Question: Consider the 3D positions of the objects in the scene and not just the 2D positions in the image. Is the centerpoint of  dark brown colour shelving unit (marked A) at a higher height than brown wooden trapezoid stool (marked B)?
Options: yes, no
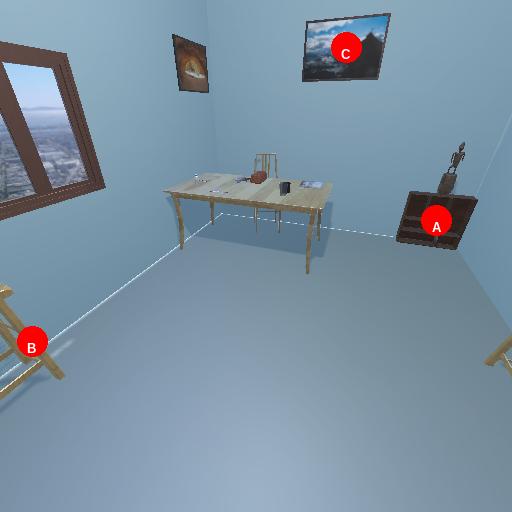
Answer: yes